Question:
I have a very specific question regarding my Hangman program.
You will probably want to run the program yourself to understand the issue I am having.
The problem arises when the counter (variable that holds the wrong number of guesses) reaches six. At this point the user has used up all their allotted guesses and is given the option to play again. If the user opts to play again, the askQuestion method is called, in which a JOptionPane gets a String from the user that is to be the new word to be guessed.
After the user types in a word and clicks OK, the JOptionPane is for some reason painted onto the Panel.
This is the issue I am having. It disappears after you submit a letter as a guess, but is a very unsightly error while it exists. I have included a screenshot above. Here is my code:
'''
//********************************************************
// HangmanPanel.java
//
// Creates your run-of-the mill hangman game.
//********************************************************
import javax.swing.*;
import java.awt.*;
import java.awt.event.*;
public class HangmanPanel extends JPanel
{
private JLabel inputLabel; // Input field for letter guesses
private String word; // Variable to hold answer word
private String guessed = "Guessed: "; // Holds letters already guessed
private String l, text = ""; // l: Variable to hold letter guess; text: Tells user whether their guess was correct
private JTextField letter; // Text Field for Input Label
private int counter = 0; // Incremented when wrong guess is made; controls drawing of hangman
private String underscore = ""; // Shows answer as sequence of underscores, which are replaced with correct guesses
private boolean playing = true;
//------------------------------------------
// Sets up the hangman panel.
//------------------------------------------
public HangmanPanel()
{
setBackground (Color.white);
setPreferredSize (new Dimension(300, 300));
askQuestion();
inputLabel = new JLabel ("Enter a letter.");
add (inputLabel);
letter = new JTextField (1);
add (letter);
letter.addActionListener(new TempListener());
}
public void askQuestion()
{
word = JOptionPane.showInputDialog ("Enter the word.");
for (int i = 0; i < word.length(); i++)
{
underscore += "-";
}
repaint();
}
//----------------------------------
// Paints a hanging man.
//----------------------------------
public void paintComponent (java.awt.Graphics page)
{
super.paintComponent (page);
final int xBound = 200, yBound = 20;
if (playing)
{
page.setColor (Color.black);
page.fillRect(xBound + 30, yBound + 80, 60, 10); // Stand
page.fillRect (xBound +55, yBound, 10, 80); // Gallows Pole
page.fillRect(xBound + 25, yBound, 40, 5);
page.fillRect(xBound + 25, yBound, 3, 20); // Rope
if (counter > 0)
page.fillOval(xBound + 18, yBound + 15, 16, 16); // Head
if (counter > 1)
page.fillRect(xBound + 24, yBound + 23, 5, 30); // Torso
if (counter > 2)
page.drawLine(xBound + 23, yBound + 40, xBound + 13, yBound + 30); // Right Arm
if (counter > 3)
page.drawLine(xBound + 29, yBound + 40, xBound + 39, yBound + 30); // Left Arm
if (counter > 4)
page.drawLine(xBound + 23, yBound + 53, xBound + 18, yBound + 63); // Right Leg
if (counter > 5)
{
page.drawLine(xBound + 29, yBound + 53, xBound + 34, yBound + 63); // Left Leg
text = "";
counter=0;
underscore = "";
guessed = "Guessed: ";
//page.drawString("Play Again?", 50, 130);
int again = JOptionPane.showConfirmDialog (null, "Do Another?");
if (again == JOptionPane.YES_OPTION)
askQuestion();
else
playing = false;
}
page.drawString(guessed, 20, 130);
page.drawString(underscore, 20, 110);
page.drawString(text, 20, 250);
}
else
page.drawString("Goodbye", 50, 50);
}
private class TempListener implements ActionListener
{
public void actionPerformed (ActionEvent event)
{
l = letter.getText(); // Stores letter guess as a string
letter.setText(""); // Clears Text Field
char let = l.charAt(0); // Creates a char variable for letter guess
guessed = guessed + let + " ";
int index = word.indexOf(let);
if (index != -1)
{
text = "Correct";
underscore = underscore.substring(0,index) + word.substring(index, index+1) + underscore.substring(index+1); // Replaces underscore with found letter
String substring = word.substring(index+1);
int index2 = substring.indexOf(let);
while (substring.indexOf(let) != -1)
{
index2 = substring.indexOf(let);
index = index + index2 + 1;
underscore = underscore.substring(0,index) + word.substring(index, index+1) + underscore.substring(index+1);
substring = word.substring(index+1);
}
}
else
{
text = "Wrong";
counter++;
}
if (underscore.indexOf('-') == -1)
{
text = "You Win!";
//askQuestion
}
repaint();
}
}
}
'''
Here is the HangmanFrame class. It is not relevant to my question, I include it only for those that want to run the program:
'''
import javax.swing.JFrame;
public class HangmanFrame
{
//----------------------------------------------
// Creates the main frame of the program.
//----------------------------------------------
public static void main (String[] args)
{
JFrame frame = new JFrame ("Hangman");
frame.setDefaultCloseOperation (JFrame.EXIT_ON_CLOSE);
HangmanPanel panel = new HangmanPanel();
frame.getContentPane().add(panel);
frame.pack();
frame.setVisible(true);
}
}
'''
And here is my Search class, which is also not directly related to my question:
'''
public class Search{
public static Comparable linearSearch (String word, String letter, int start)
{
while (!found && index < word.length())
{
if (word.charAt(index) == letter.charAt(0))
found = true;
else
index++;
}
if (found)
return index;
else
return null;
}
}
'''
I apologize for the formatting issues there, I tried my best. Anyways I hope someone can point me in the right direction, I suspect the issue could be fixed with a call to repaint() but I have been unable to do so. Also wanted to mention that there are obviously many other flaws with this program; it is far from robust. That is because it is far from finished. You don't have to bring these issues to my attention, I will work on them after I get this bug sorted out. Thanks for giving this a look!
EDIT: My problem is fixed, however I'd still like to keep this open for a little while to see if anyone could elucidate exactly why my original code did not work.
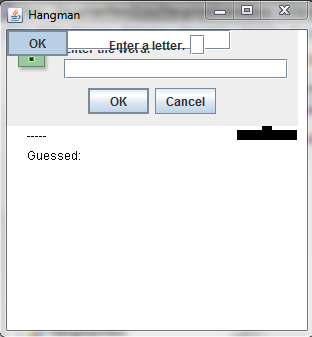
Answer: The problem may be related to the fact that you display 'JOptionPane.showConfirmDialog' in 'paintComponent' method. The method is responsible for component painting. Avoid putting program logic into that method. Painting operations should be fast and optimized for better performance and user experience. Popping up a modal dialog from this method is not a good idea. Moreover, you cannot control when this method will be called. Calling 'repaint()' only schedules the component's update request.
Check out <URL>.